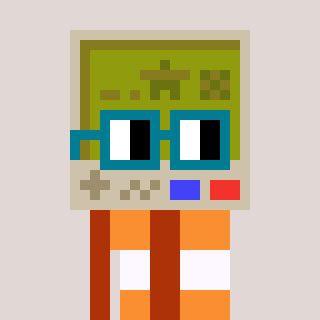
a pixel art character with square dark green glasses, a gameboy-shaped head and a hotbrown-colored body on a warm background